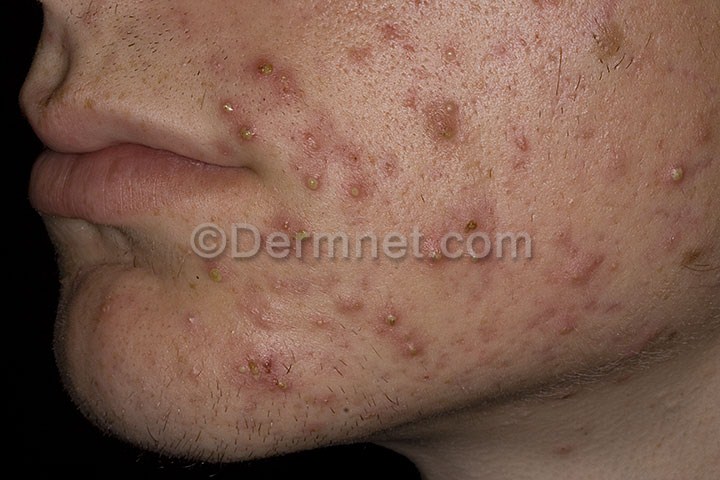
Disease: Acne and Rosacea Photos